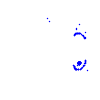
Particle: proton